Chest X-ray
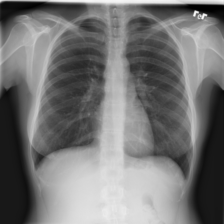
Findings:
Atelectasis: negative
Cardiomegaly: negative
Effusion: negative
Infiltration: negative
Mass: negative
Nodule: negative
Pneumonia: negative
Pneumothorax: negative
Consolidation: negative
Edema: negative
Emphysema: negative
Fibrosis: negative
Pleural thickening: negative
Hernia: negative